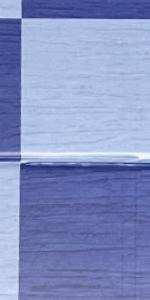
Label: Empty